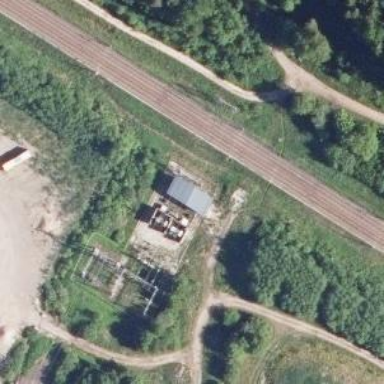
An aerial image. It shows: Neutral section for electricity along the railway.